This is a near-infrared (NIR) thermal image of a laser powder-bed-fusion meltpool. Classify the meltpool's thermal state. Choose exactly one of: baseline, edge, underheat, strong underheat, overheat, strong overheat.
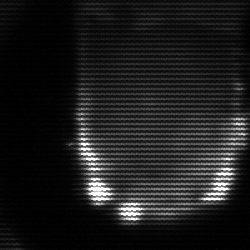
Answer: baseline